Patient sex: M
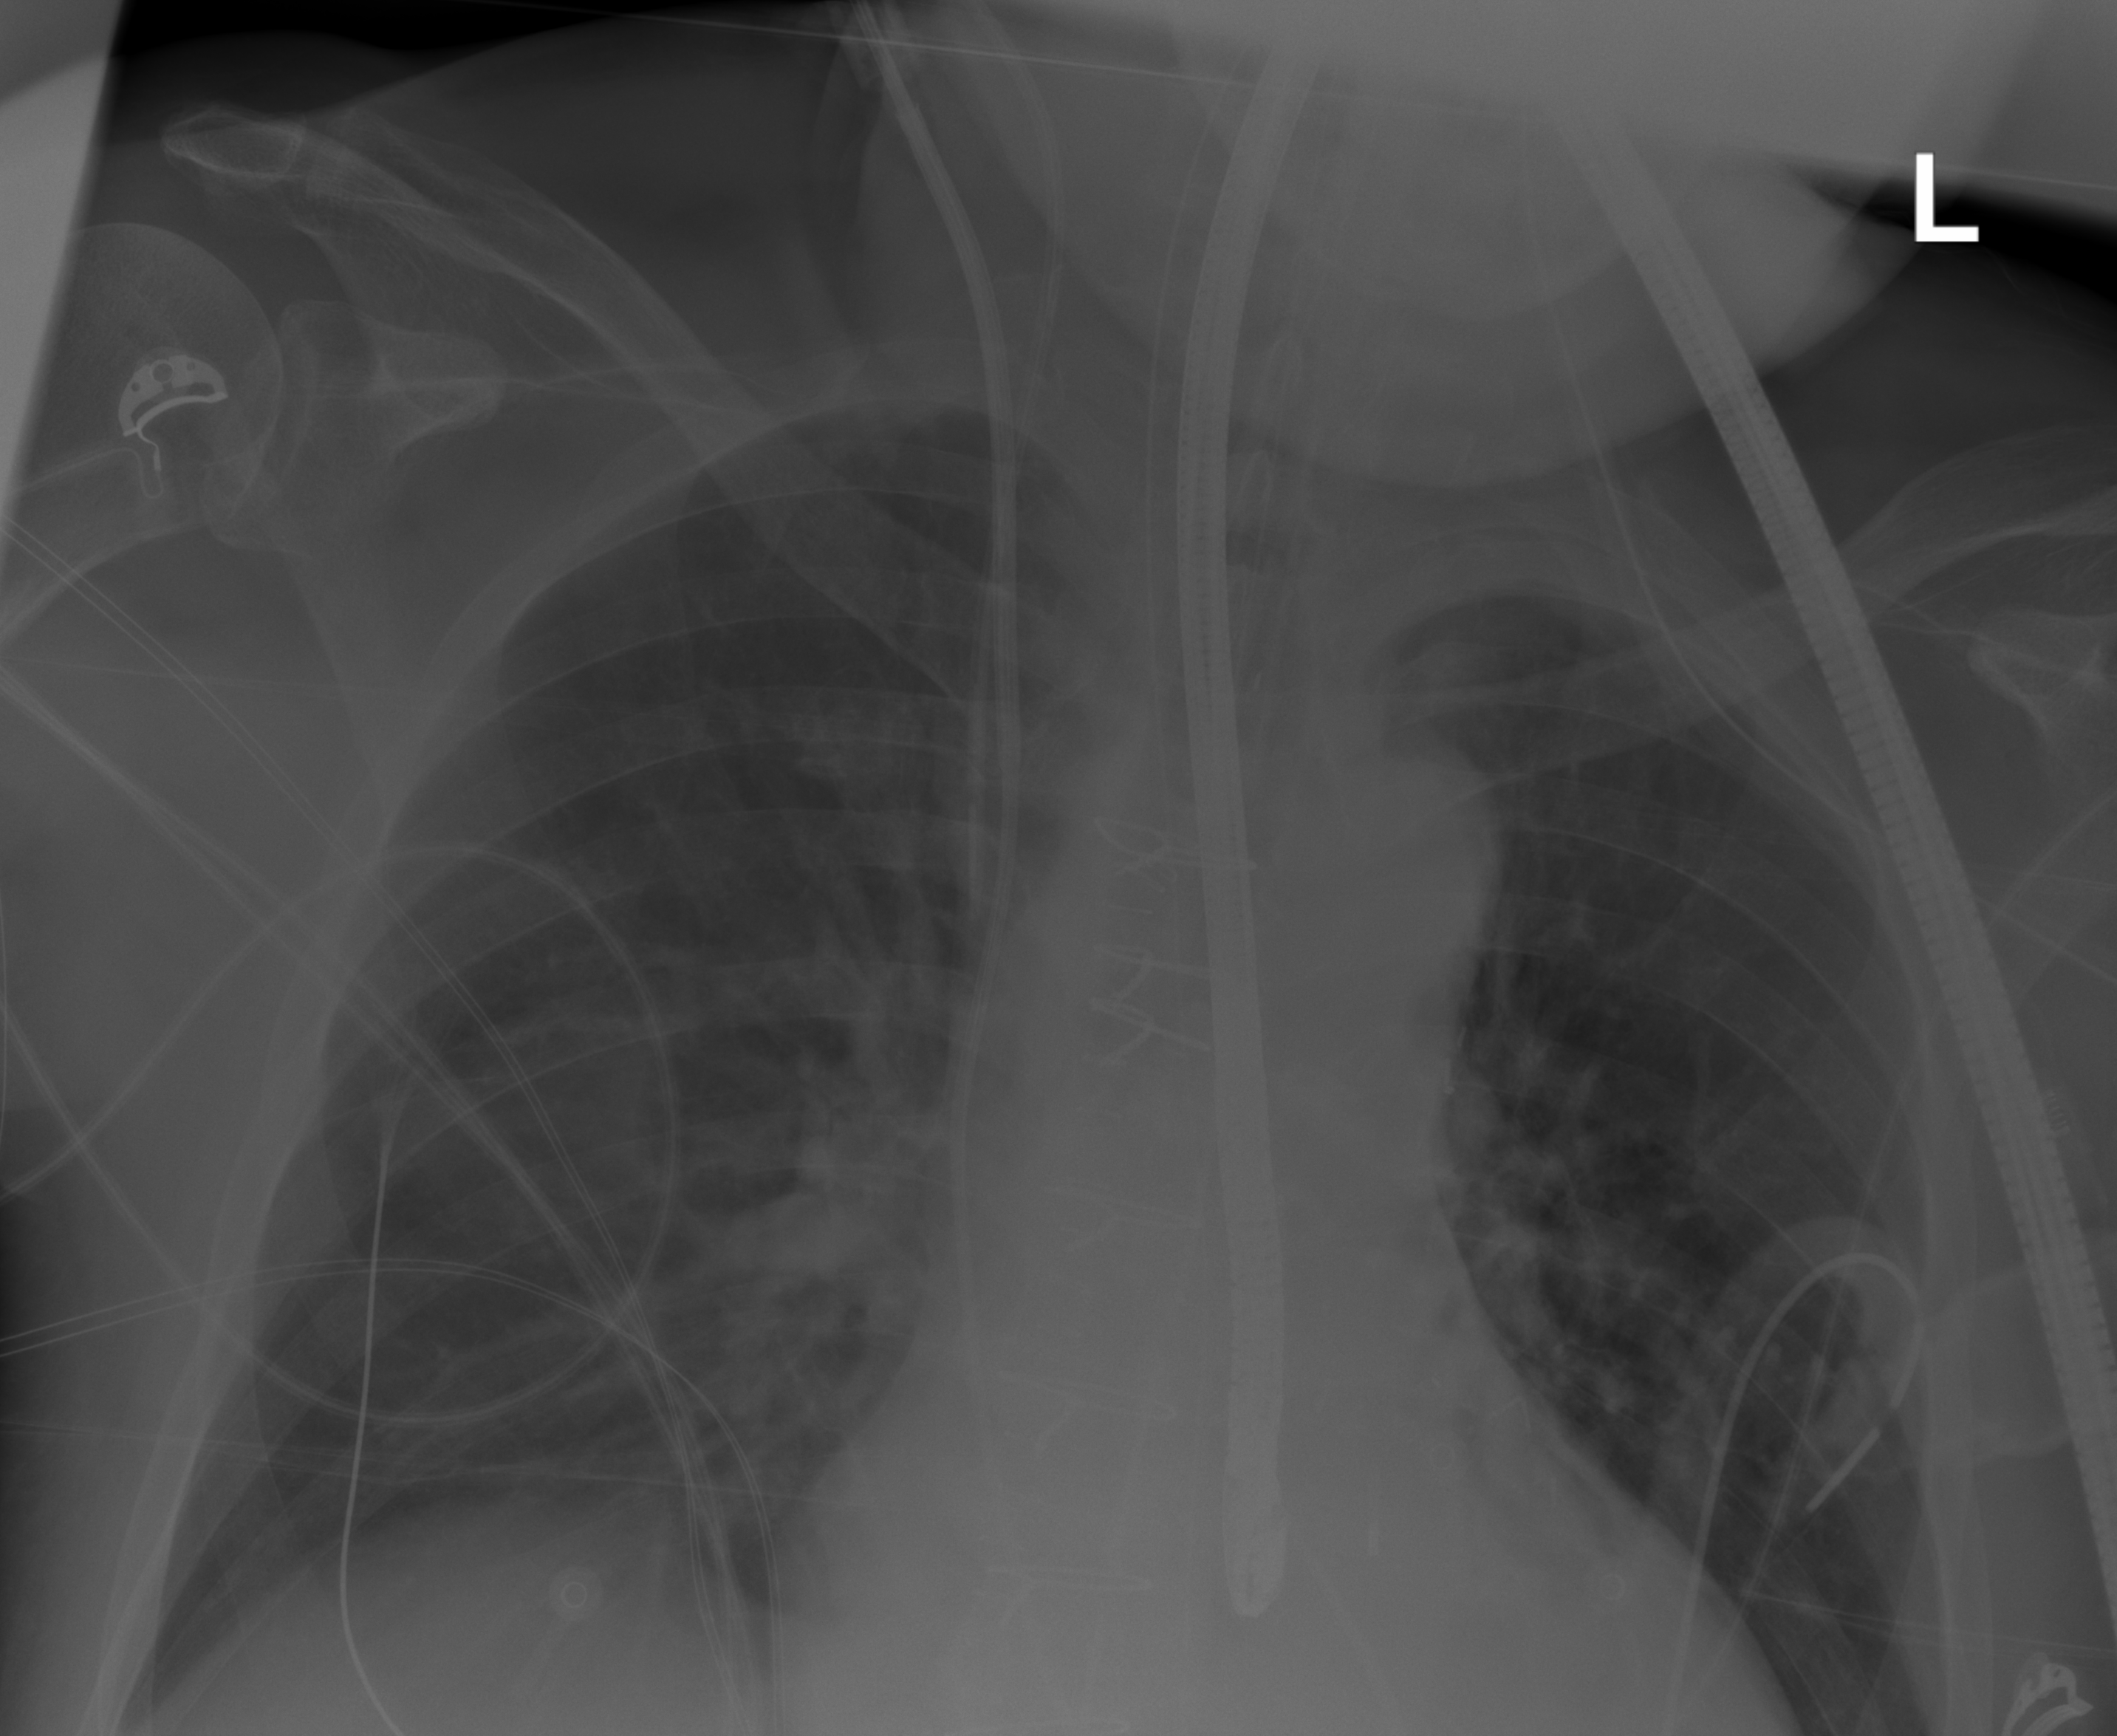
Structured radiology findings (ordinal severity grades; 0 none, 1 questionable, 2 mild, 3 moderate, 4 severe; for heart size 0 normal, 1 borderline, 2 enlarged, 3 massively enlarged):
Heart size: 2
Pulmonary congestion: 2
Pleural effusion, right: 2
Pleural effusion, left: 0
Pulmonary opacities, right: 0
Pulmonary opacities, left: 0
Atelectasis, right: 2
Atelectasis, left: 0